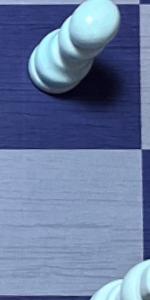
Label: Empty